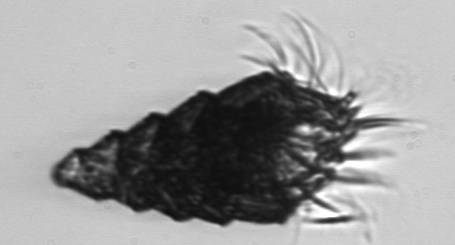
Label: Laboea_strobila